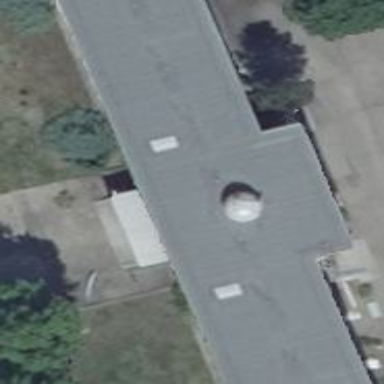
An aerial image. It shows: Flat roof kindergarten building.